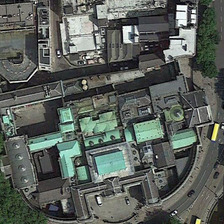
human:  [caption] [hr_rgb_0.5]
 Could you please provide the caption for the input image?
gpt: a church is near several green trees and a road with some cars .

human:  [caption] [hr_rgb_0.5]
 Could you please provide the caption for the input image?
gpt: a church is near several green trees and a road with some cars .

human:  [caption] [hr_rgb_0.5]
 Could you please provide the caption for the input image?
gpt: a church is near several green trees and a road with some cars .

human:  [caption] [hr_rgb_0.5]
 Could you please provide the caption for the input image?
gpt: a church is near several green trees and a road with some cars .

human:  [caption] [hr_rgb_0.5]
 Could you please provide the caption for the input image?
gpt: a church is near several green trees and a road with some cars .